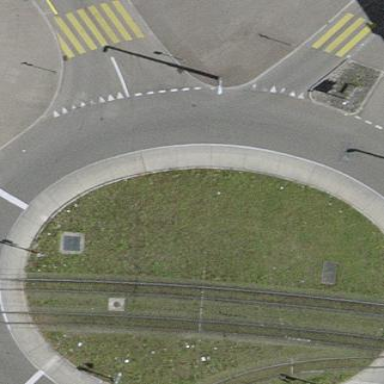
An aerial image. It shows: Primary highway with asphalt surface leading to roundabout.